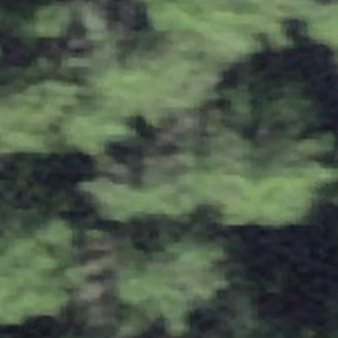
Label: other